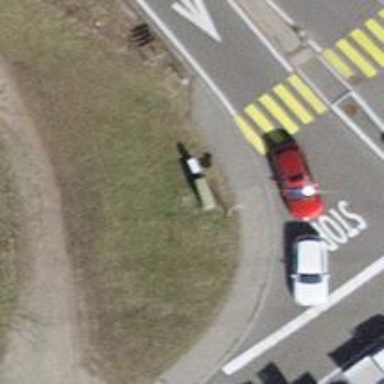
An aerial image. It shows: Kerb barrier.